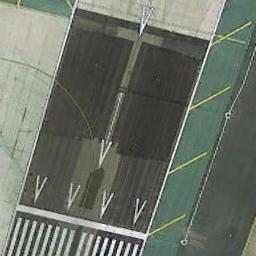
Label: runway